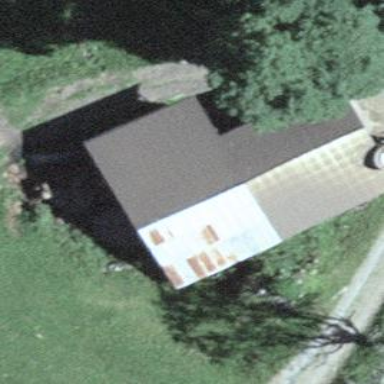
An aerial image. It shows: Cabin is depicted in the image.